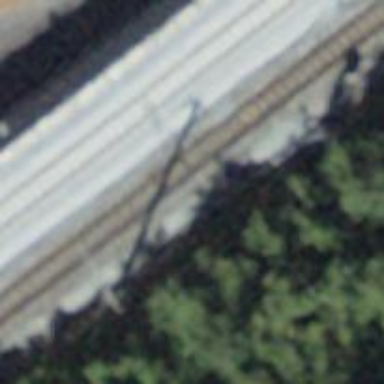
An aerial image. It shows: Narrow-gauge railway track with electrified contact line. The railway has one track.